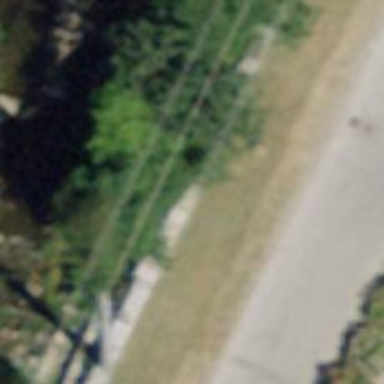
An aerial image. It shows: Power line in the image.